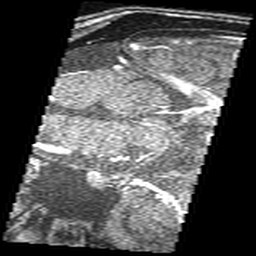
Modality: angio
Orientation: sagittal
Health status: ill
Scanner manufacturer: siemens
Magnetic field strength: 3 T
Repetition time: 0.021 s
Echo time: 0.00358 s